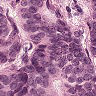
Metastatic tissue present: yes